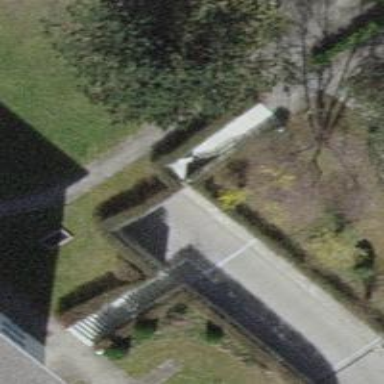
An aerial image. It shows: Parking entrance.